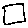
Label: square